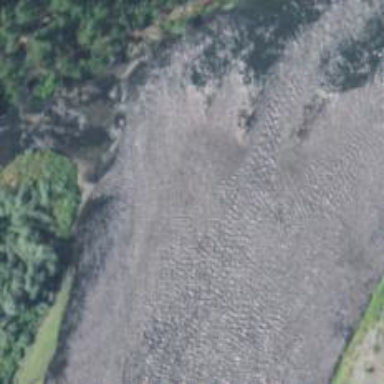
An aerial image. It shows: Rapids in the waterway.